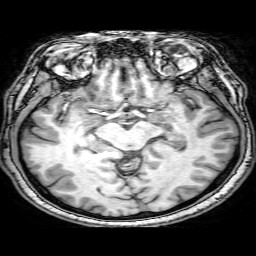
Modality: T1w
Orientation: coronal
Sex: male
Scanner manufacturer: philips
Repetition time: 0.008137 s
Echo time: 0.00374 s